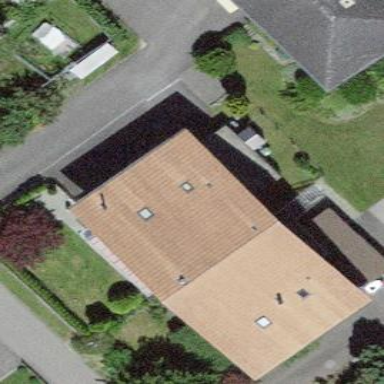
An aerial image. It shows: Residential building.